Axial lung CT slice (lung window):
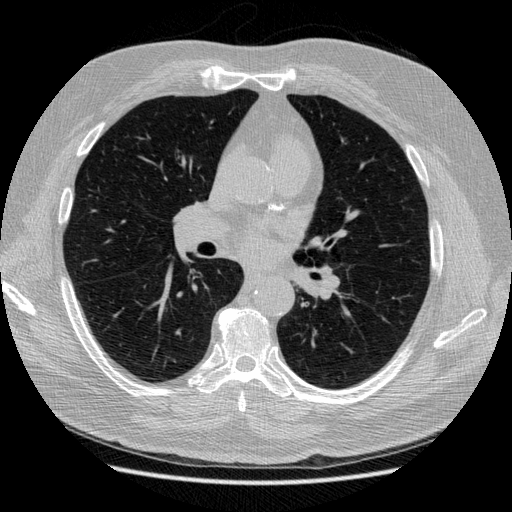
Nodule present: no